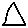
Label: triangle